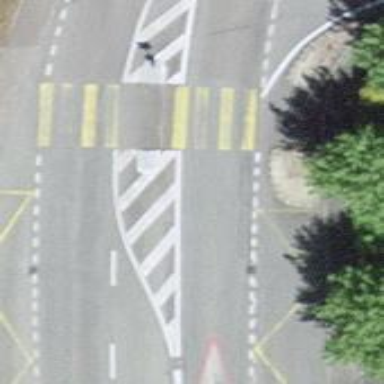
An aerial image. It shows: Public transport stop position.